Question: What does the yellow warning symbol beside my build number on iTunes Connect mean?
Will my app get rejected because of this?
I'm submitting an app with an <URL> extension.

Thanks
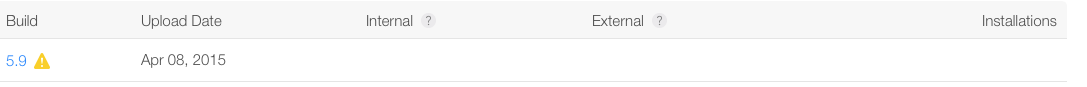
Answer: It's there because Testflight doesn't support WatchKit extensions right now. You can still submit without any issues. I've done it numerous times.